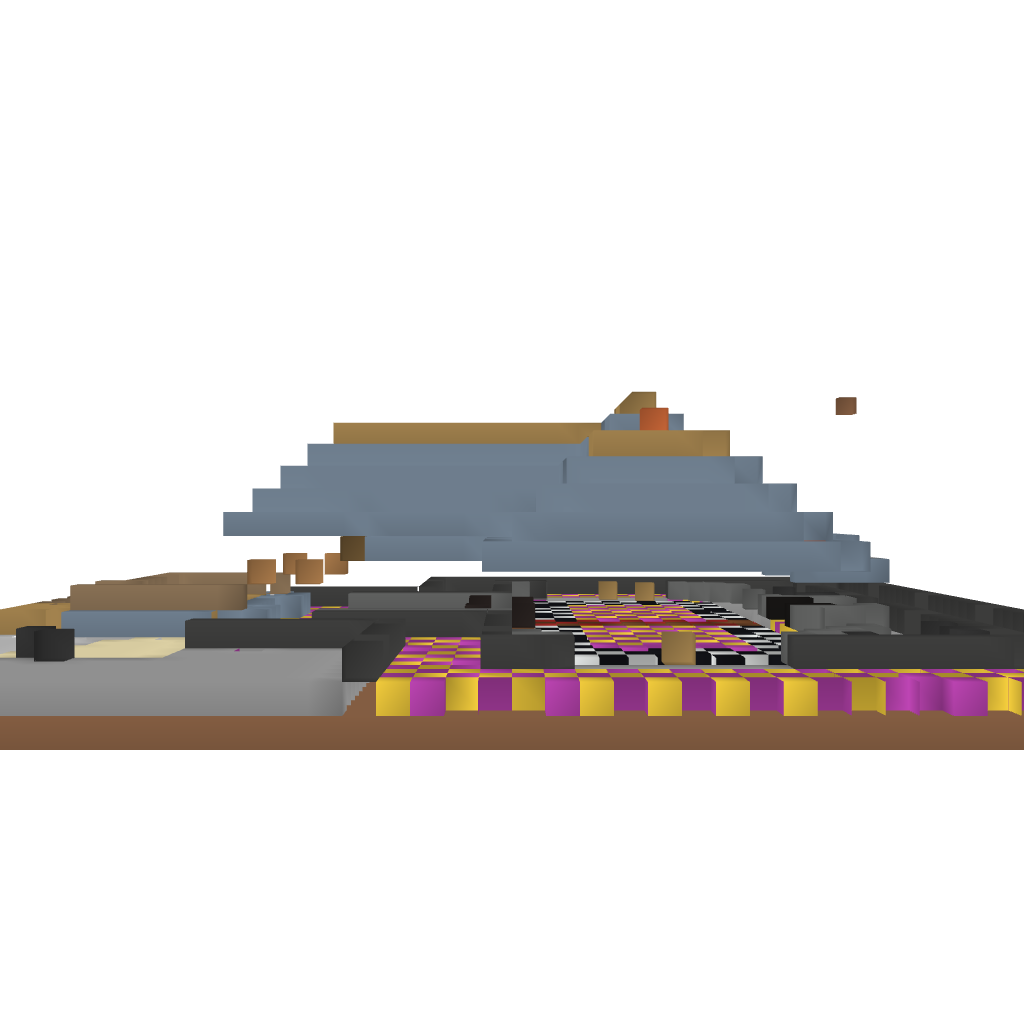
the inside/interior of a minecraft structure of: GaymerMansion